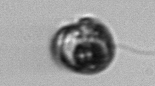
Label: Proterythropsis